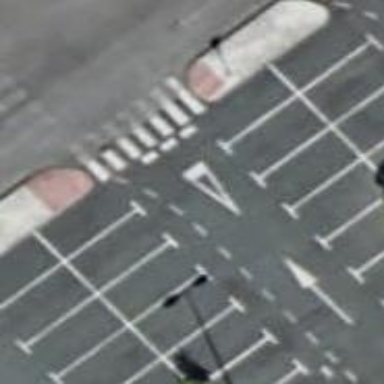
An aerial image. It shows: Road with "give way" sign.